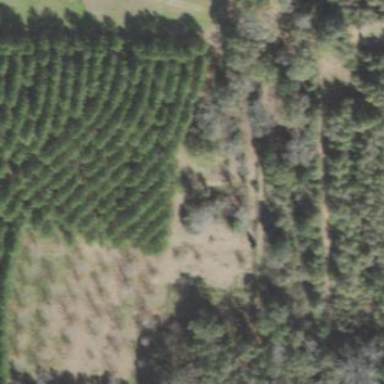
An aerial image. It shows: Orchard.